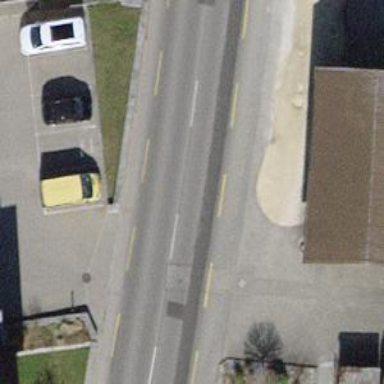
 featuring lane for cyclists on both sides."